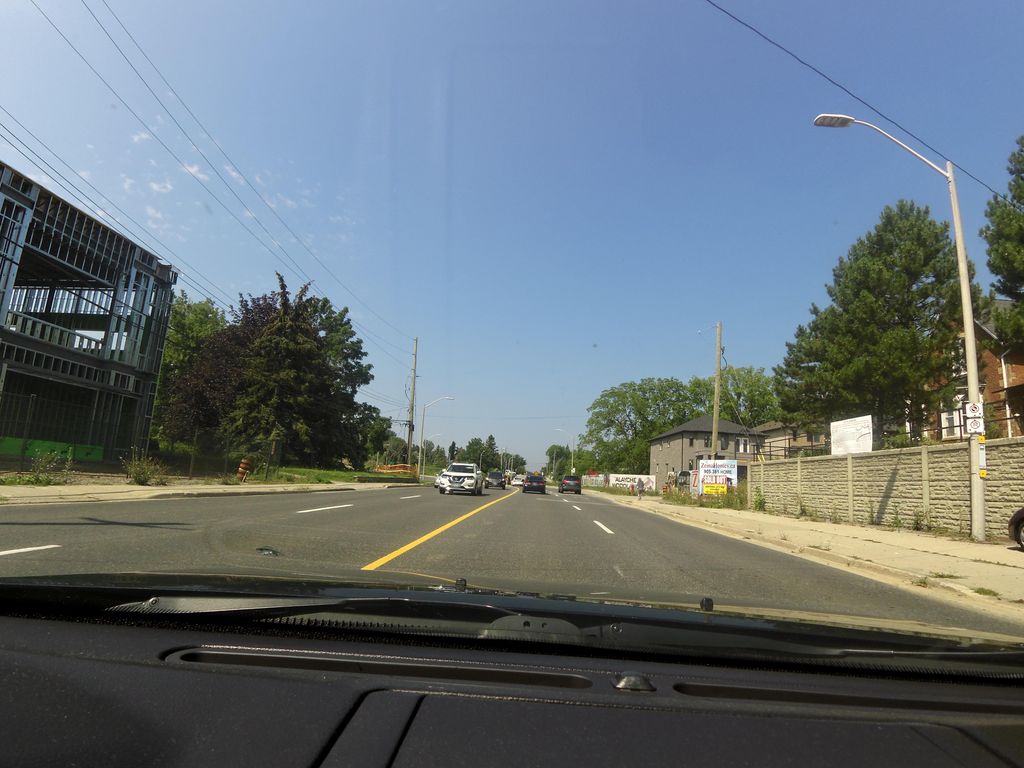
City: hamilton